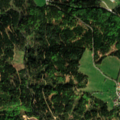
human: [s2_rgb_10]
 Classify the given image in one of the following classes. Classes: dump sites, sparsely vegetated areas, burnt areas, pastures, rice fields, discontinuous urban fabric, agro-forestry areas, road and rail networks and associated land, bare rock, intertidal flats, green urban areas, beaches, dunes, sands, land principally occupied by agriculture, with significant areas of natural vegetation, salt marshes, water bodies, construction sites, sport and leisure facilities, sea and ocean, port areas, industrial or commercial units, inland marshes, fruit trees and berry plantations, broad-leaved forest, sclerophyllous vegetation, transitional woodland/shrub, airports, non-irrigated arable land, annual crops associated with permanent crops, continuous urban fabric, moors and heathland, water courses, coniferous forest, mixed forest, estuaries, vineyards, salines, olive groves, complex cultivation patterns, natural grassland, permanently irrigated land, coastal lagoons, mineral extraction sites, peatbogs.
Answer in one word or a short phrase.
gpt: pastures, land principally occupied by agriculture, with significant areas of natural vegetation, mixed forest